Question: I am learning the "light.c" example described at <URL>
After successfully run the example written in C, I modified it to draw a box instead of a sphere. After that, I also translated the C code into Java using <URL>. However, the Java version doesn't work at all.
Both the C and Java versions are pasted at <URL>
The screenshot below is the expected result (which is generated by the C version, but the Java version only gives a black window)

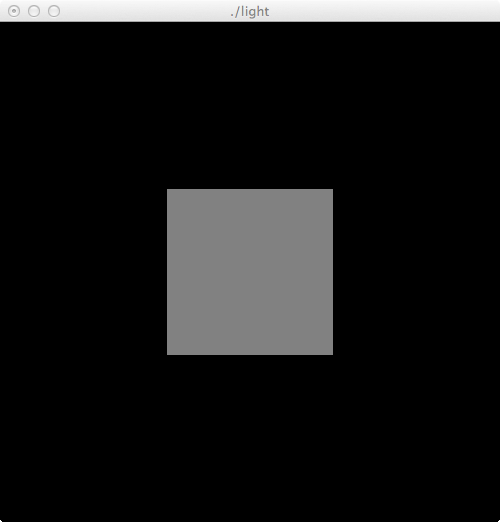
Answer: After posting this question to LWJGL forum, I got a response and now I have a fix now.
I figured out it is because I didn't understand how 'nio.Buffer' works. After writing the 'values' into the 'buffer', we also need to reset the cursor position by calling 'rewind()', otherwise it is using zeros for the material stuff and the light position. Final code listed below.
'''
private FloatBuffer floatBuffer(float... values) {
FloatBuffer buffer = BufferUtils.createFloatBuffer(Math.max(4, values.length));
buffer.put(values);
return (FloatBuffer) buffer.rewind();
}
'''